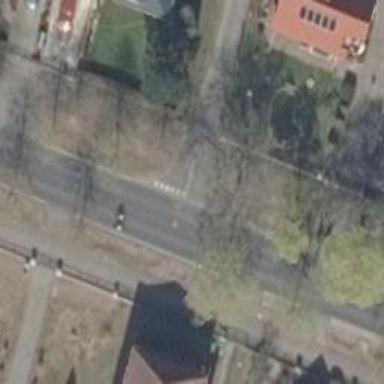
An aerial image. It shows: Road with "give way" sign.